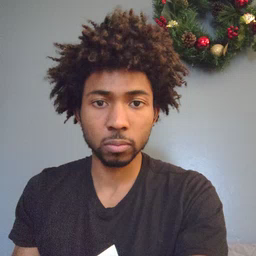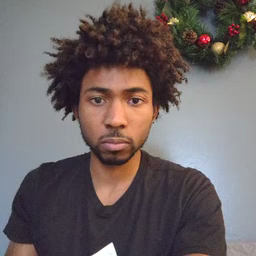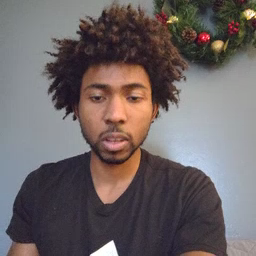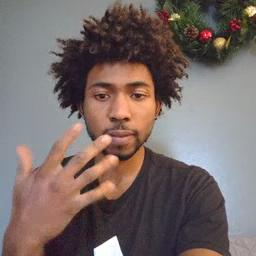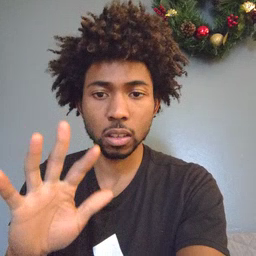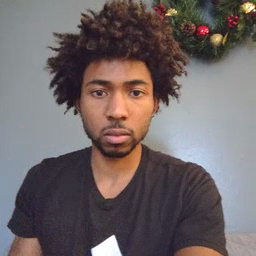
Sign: finish